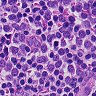
Metastatic tissue present: no